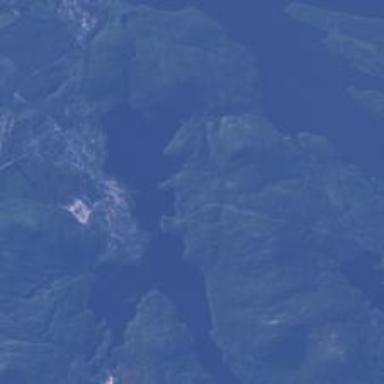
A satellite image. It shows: Serene lake.